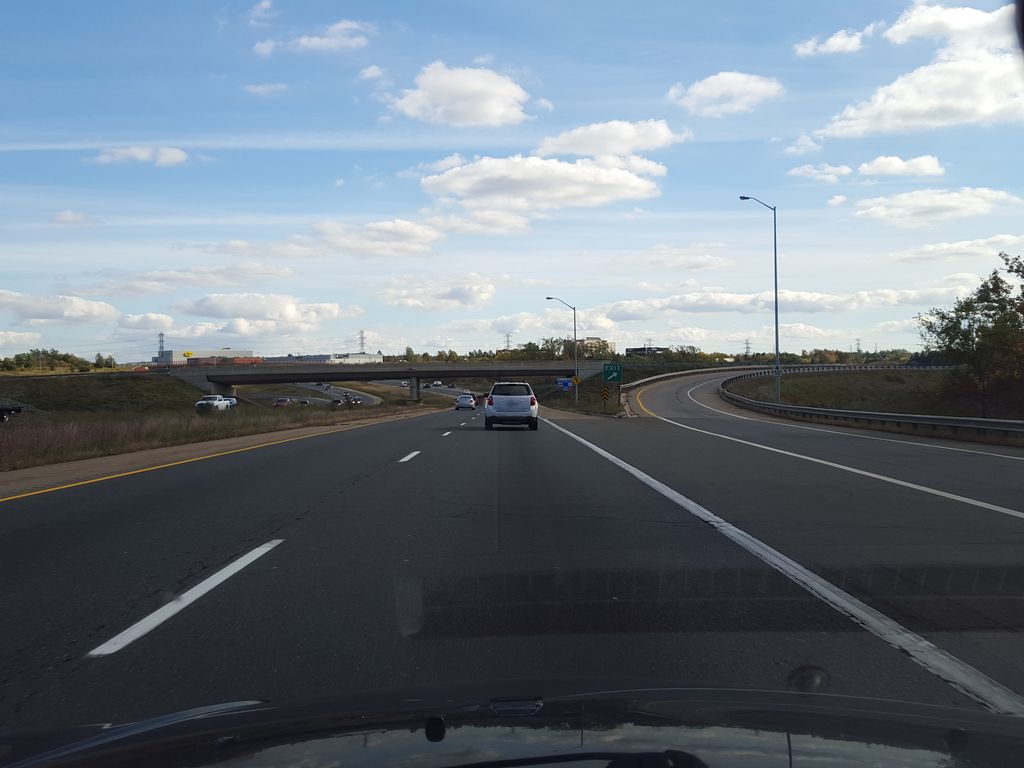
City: hamilton